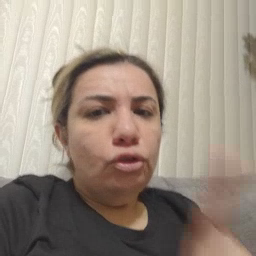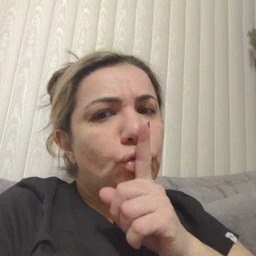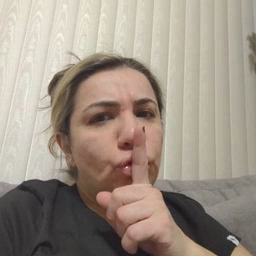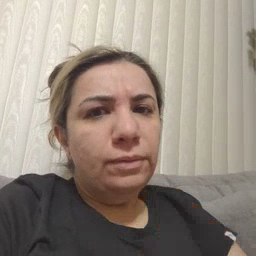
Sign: shhh